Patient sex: M
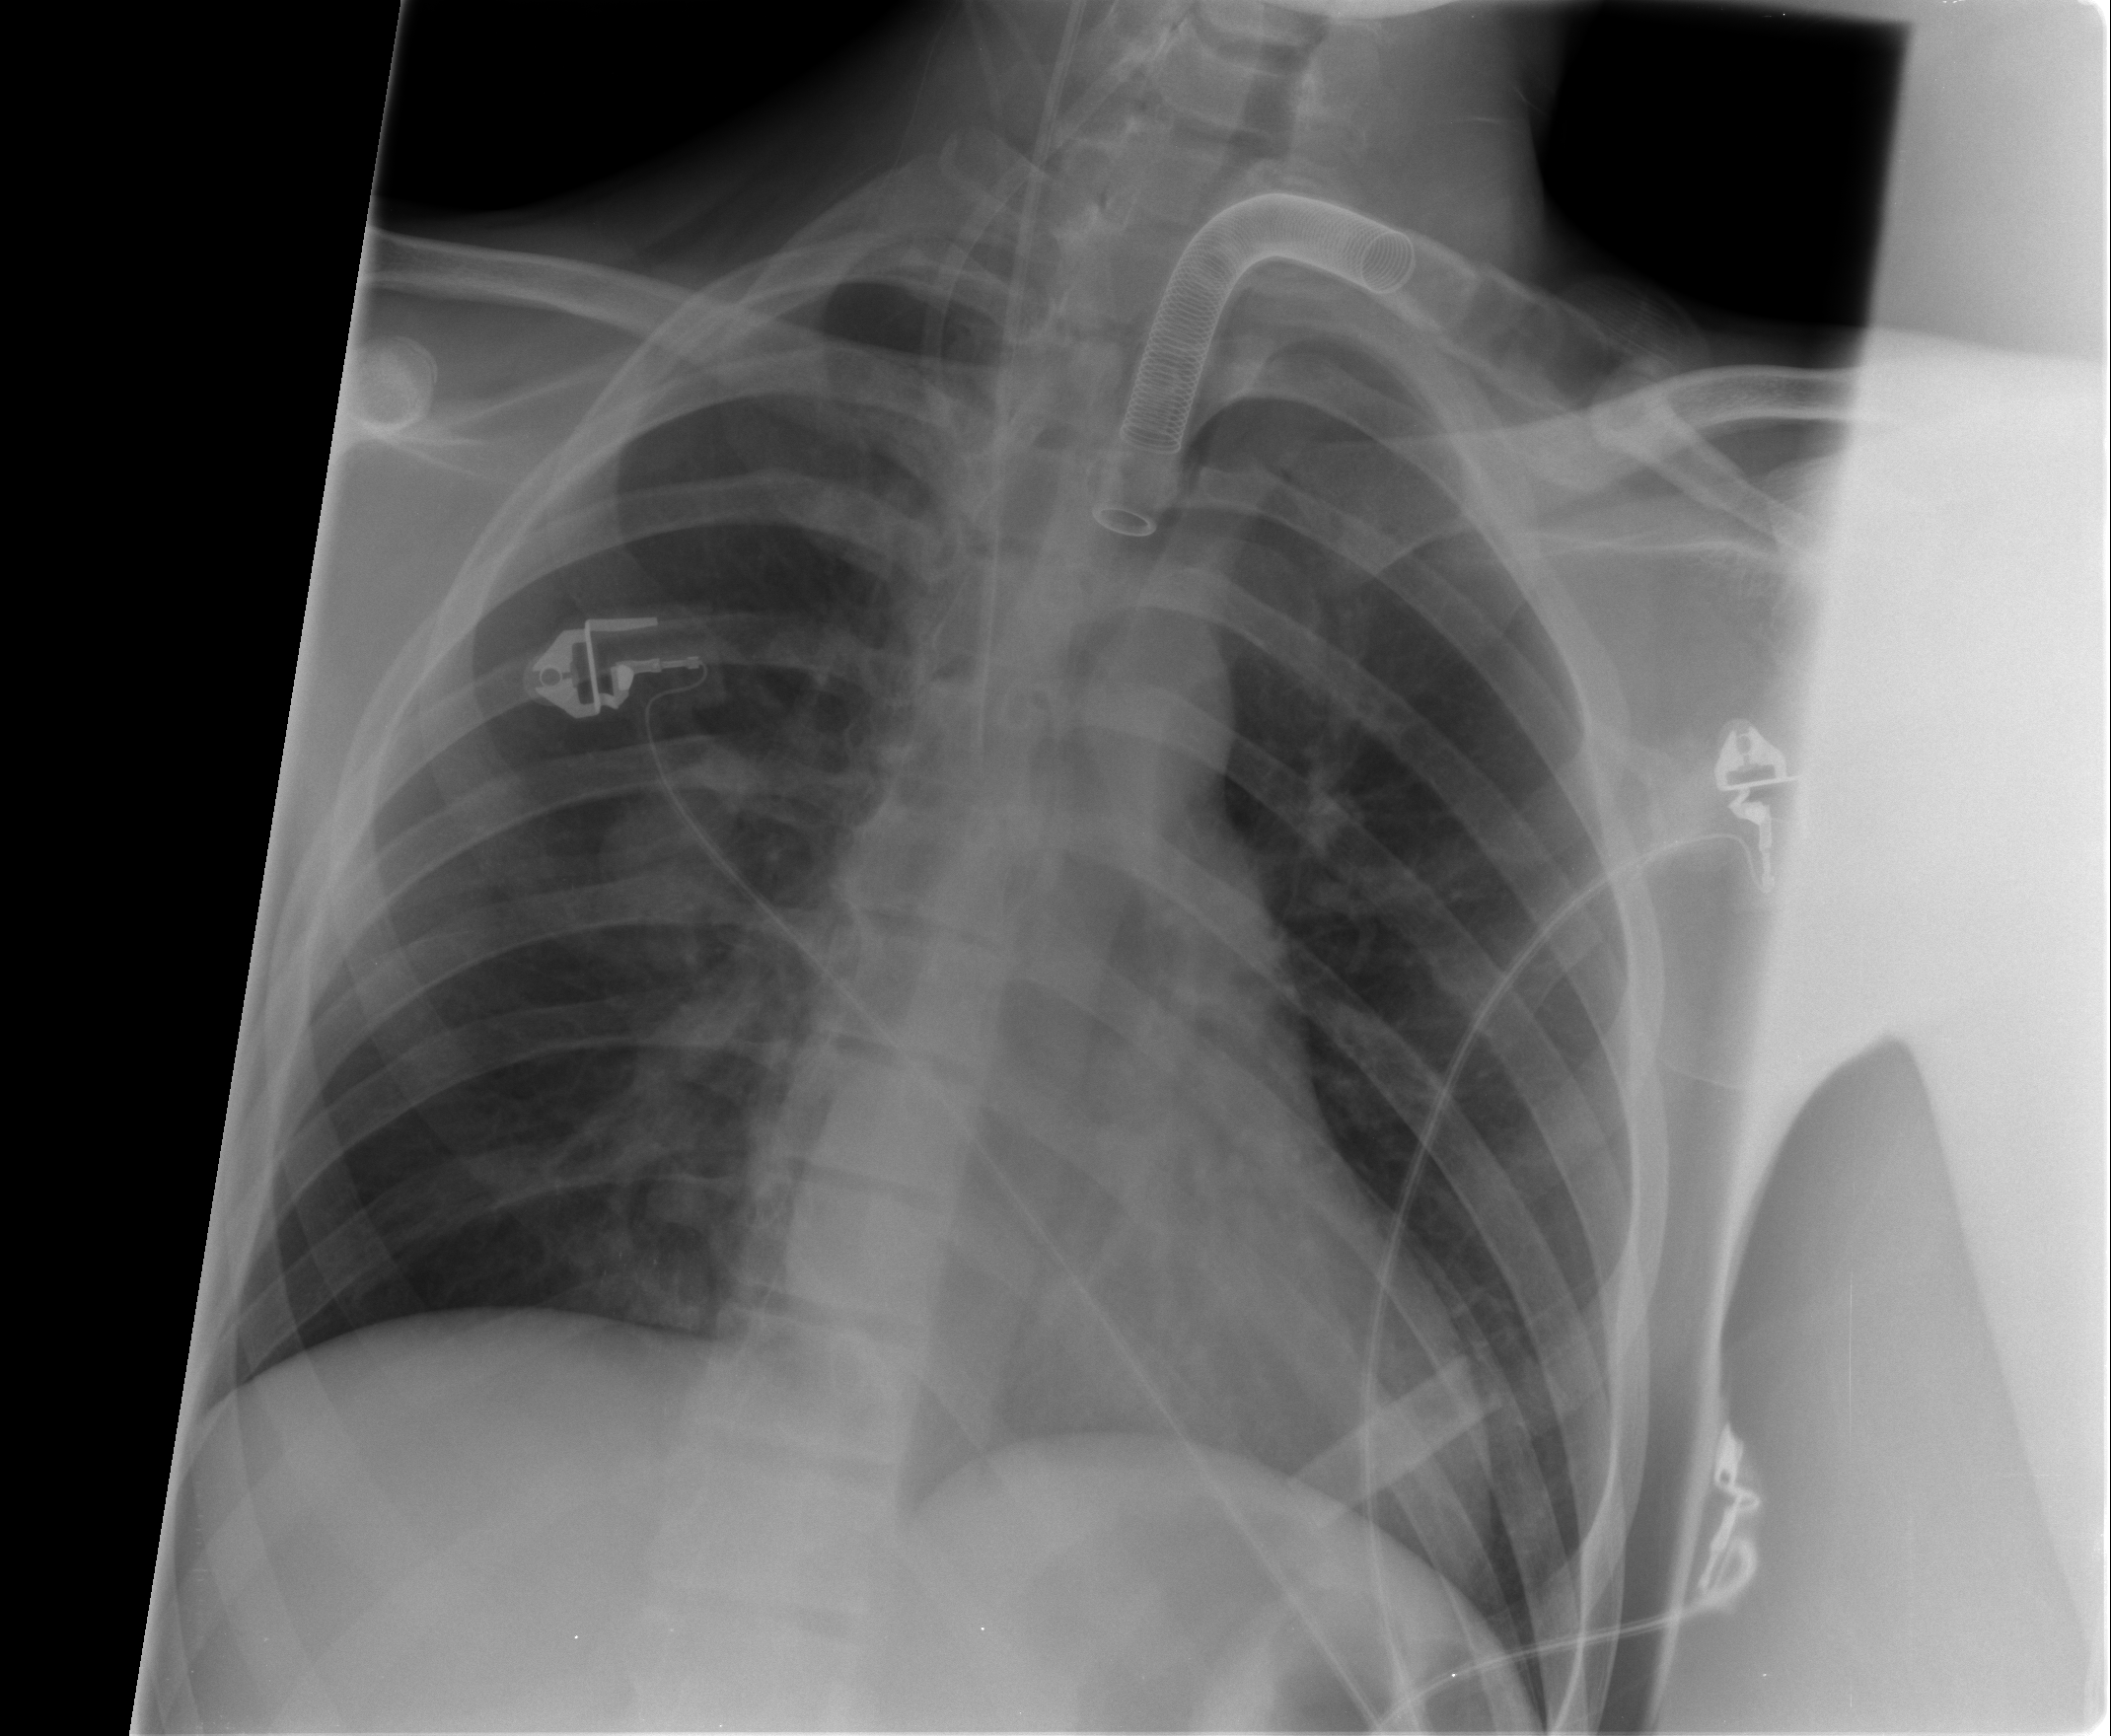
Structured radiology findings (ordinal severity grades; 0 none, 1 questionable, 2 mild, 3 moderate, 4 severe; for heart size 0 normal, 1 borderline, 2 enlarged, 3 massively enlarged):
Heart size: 0
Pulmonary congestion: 0
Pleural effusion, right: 0
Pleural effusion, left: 0
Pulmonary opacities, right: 2
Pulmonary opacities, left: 0
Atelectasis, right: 2
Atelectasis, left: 0